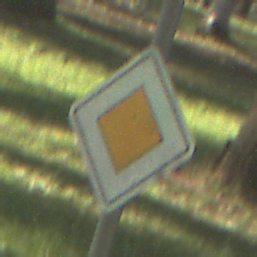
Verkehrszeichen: Vorfahrtsstrasse
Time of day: MorningAfternoon
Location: Outdoor (Nature)
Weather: Clear
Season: NotSpecified
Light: Natural